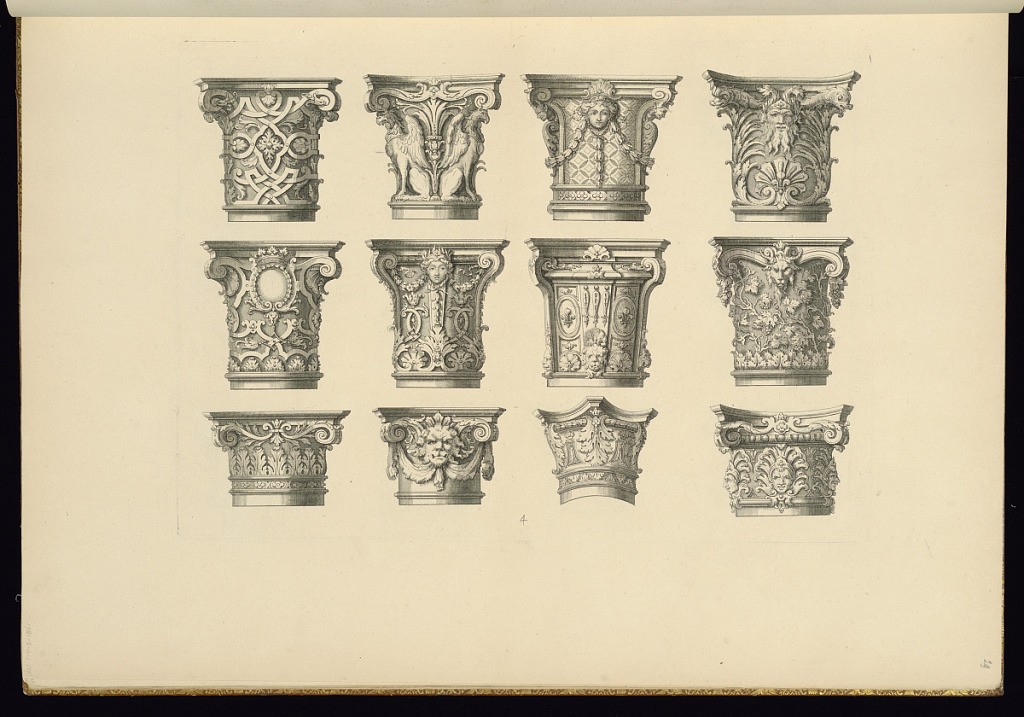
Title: Ornamental Capital Designs
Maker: Jean Berain, the elder, French, 1640-1711
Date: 1711
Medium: Engraving on laid paper
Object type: Bound print
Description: Designs for 12 ornamental capitals featuring motifs such as strapwork, rosettes, griffins, scrolls, masks, dolphins, acanthus leaves, medallions, crowns, shells, lion heads, grape vines, and masks. The plate is numbered but not signed.